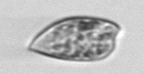
Label: Prorocentrum_dentatum